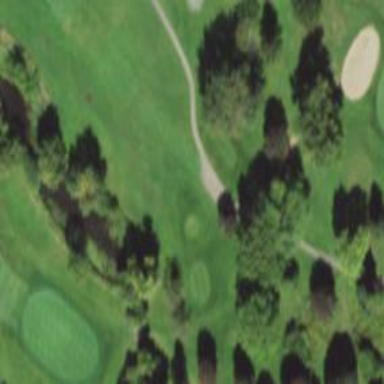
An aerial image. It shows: Path for golf carts.